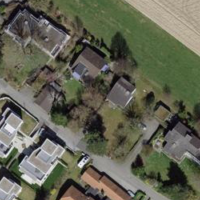
EUNIS habitat code: 55
Species observed at this site:
Dipsacus fullonum
Lapsana communis